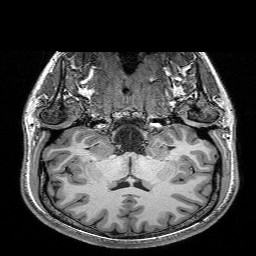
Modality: T1w
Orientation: sagittal
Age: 23
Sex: female
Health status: healthy
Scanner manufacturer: siemens
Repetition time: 2.53 s
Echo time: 0.00332 s